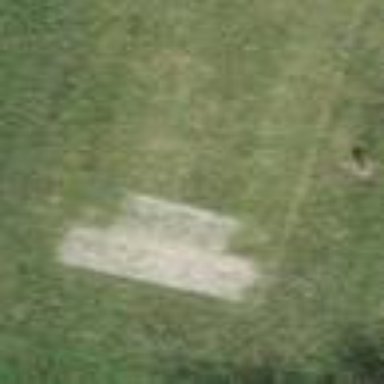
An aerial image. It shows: Grassy area designated as golf tee.